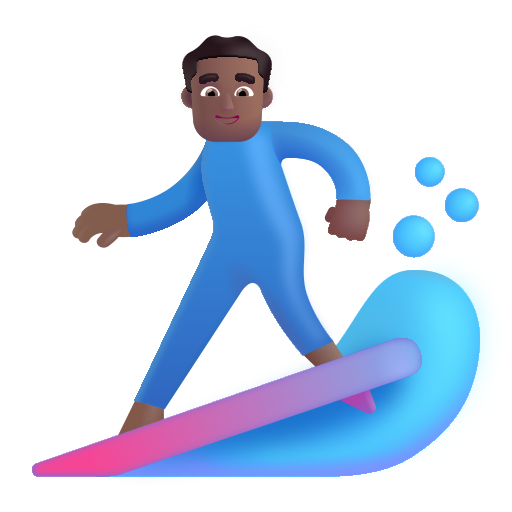
man surfing color  dark